Question: I have the following error while trying to connect / create team project in visual studio 2008 SP1 BIDS to team foundation 2013. How do I upgrade the Team explorer in VS 2008 with new version to connect to TFS 2013?

thanks
Nick
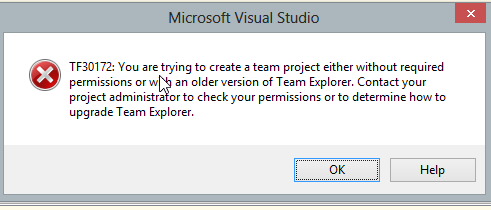
Answer: You cant. Visual Studio 2008 connecting to TFS is no longer supported. You can however install the MSSCCI provider to allow down level source only connection.
<URL>
In order to be able to create a new Team Project against TFS 2013 you need to install the 2013 version of Team Explorer. It resides within the VS 2013 shell so if you can I would recommend installing VS2013.
Team Explorer 2013: <URL>